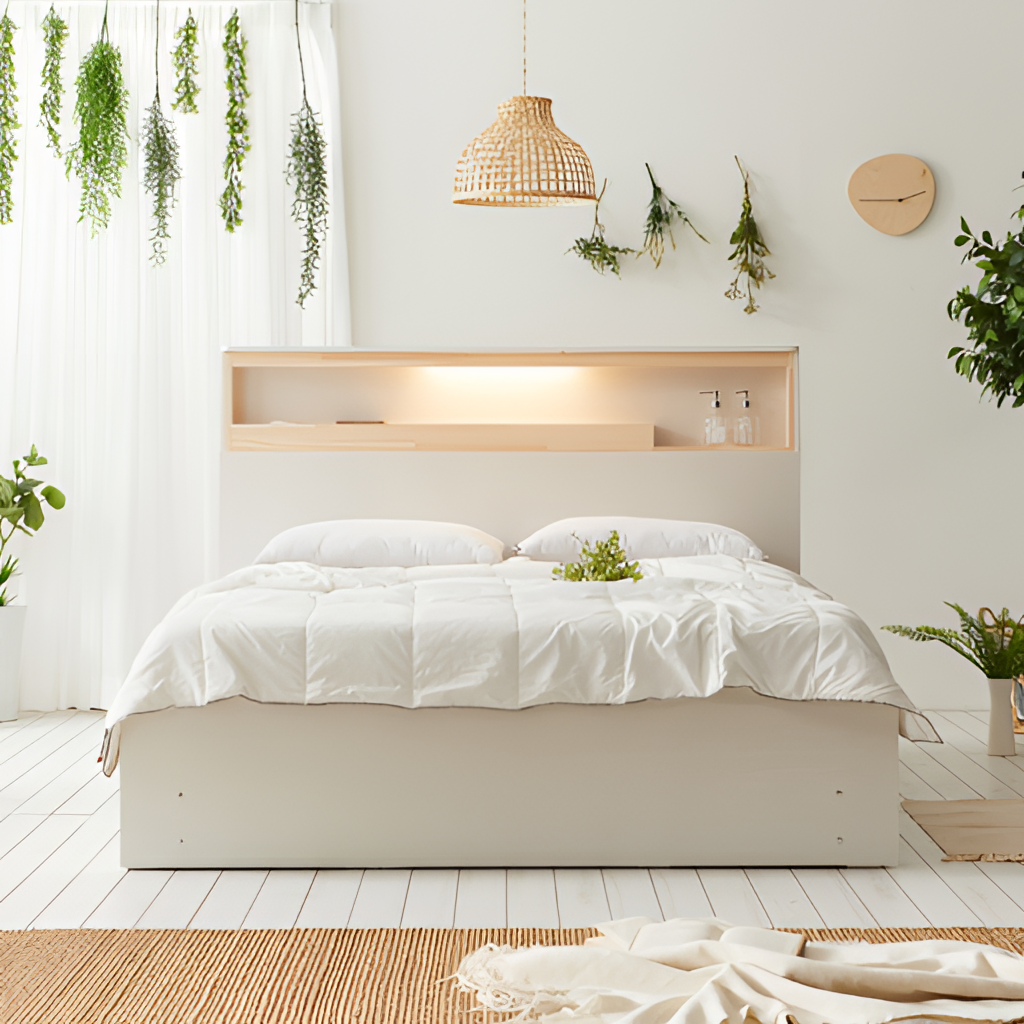
bedroom, wood illuminated headboard bed, minimalist, paint wallpaper, with solid pattern, beige wood flooring, with plank pattern